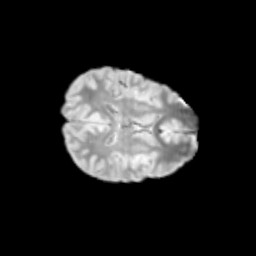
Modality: T2w
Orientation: axial
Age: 12
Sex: female
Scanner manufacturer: siemens
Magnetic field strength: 3 T
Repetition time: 3.8 s
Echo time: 0.07 s